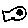
Label: fish